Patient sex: M
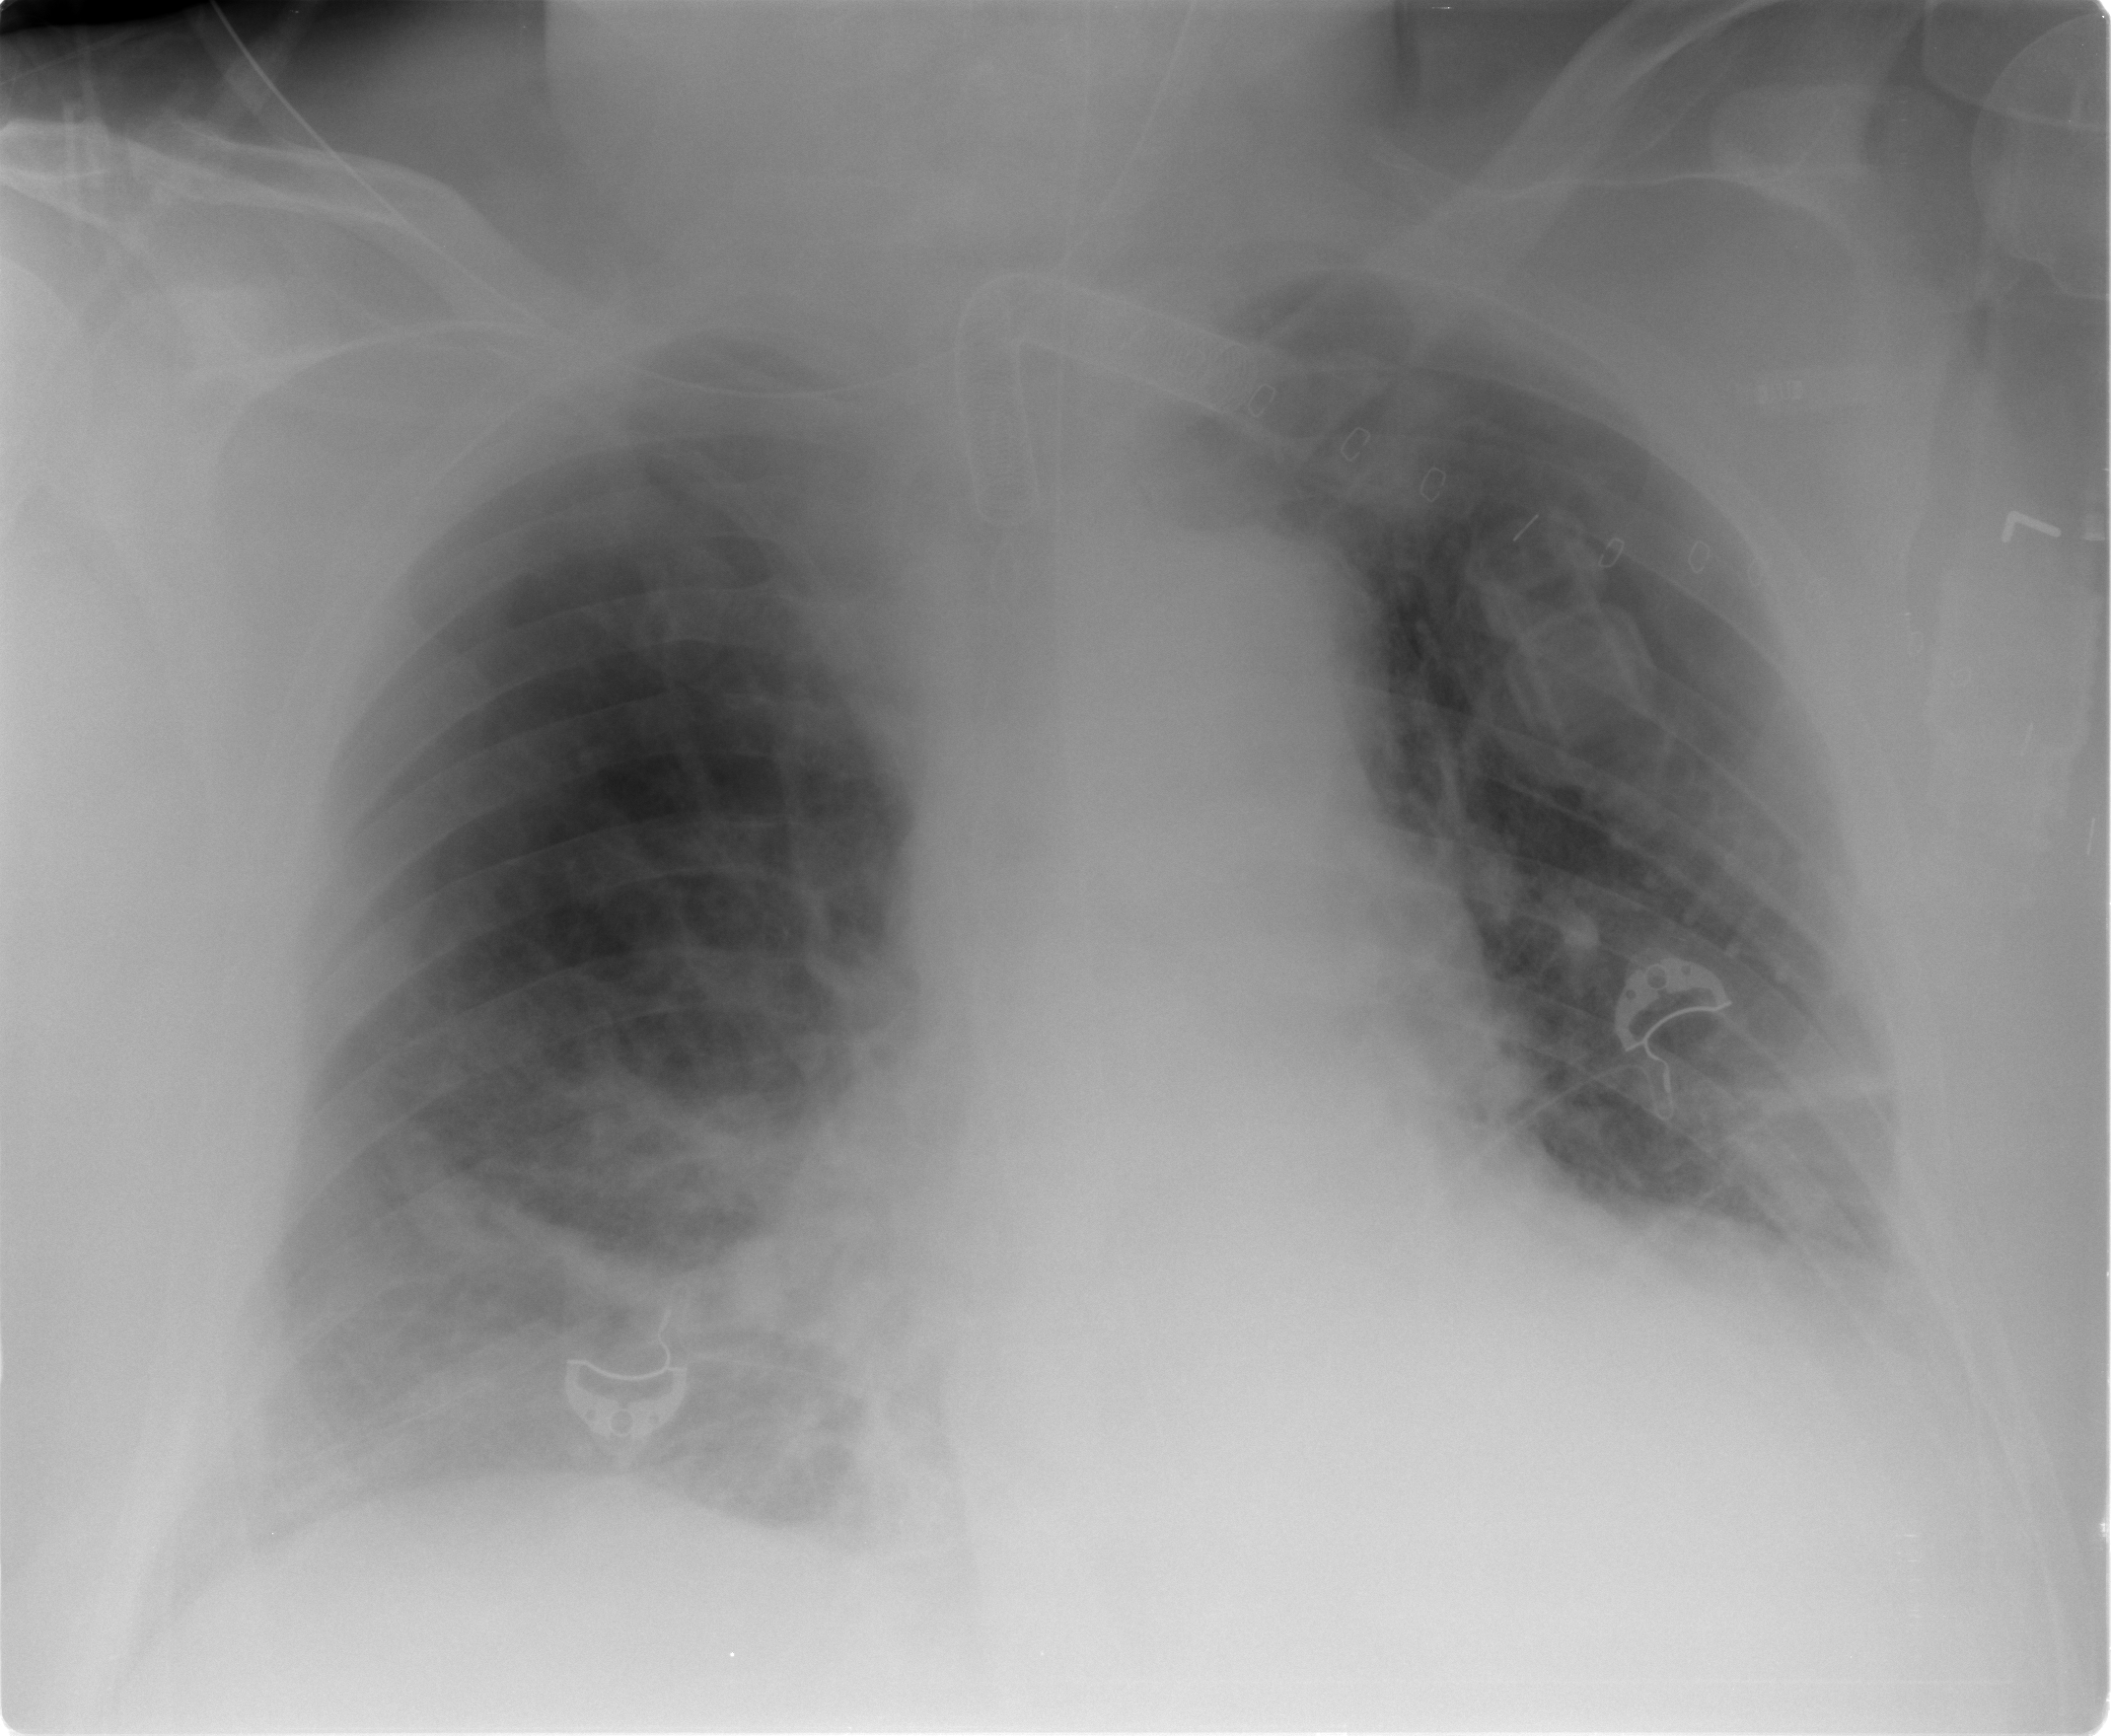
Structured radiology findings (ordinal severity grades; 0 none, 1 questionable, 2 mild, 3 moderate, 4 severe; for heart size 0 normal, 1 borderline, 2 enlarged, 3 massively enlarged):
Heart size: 2
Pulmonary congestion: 0
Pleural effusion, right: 2
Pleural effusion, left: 2
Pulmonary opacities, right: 2
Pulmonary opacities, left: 1
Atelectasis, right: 2
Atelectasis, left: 2